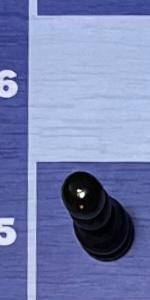
Label: Pawn_Black